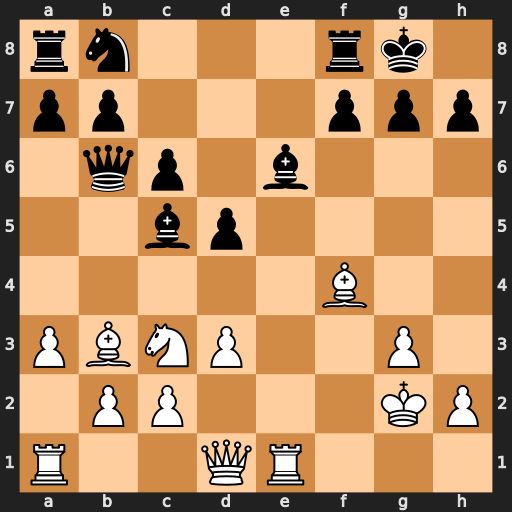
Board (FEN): rn3rk1/pp3ppp/1qp1b3/2bp4/5B2/PBNP2P1/1PP3KP/R2QR3
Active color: w
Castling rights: -
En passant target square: -
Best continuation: Na4 Qa5 Bd2